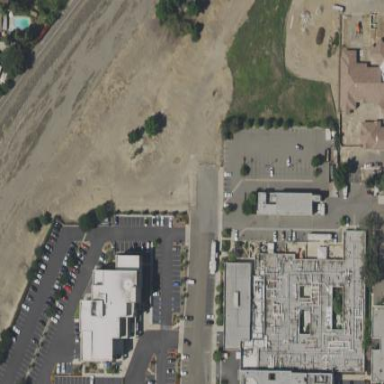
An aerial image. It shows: Healthcare facility identified as hospital.